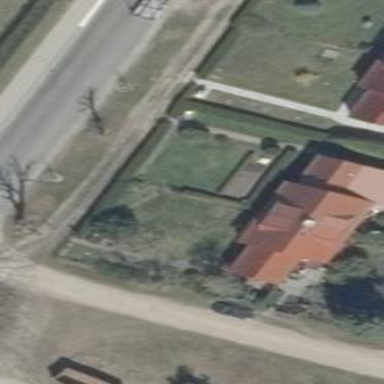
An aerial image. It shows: Gabled roofed house.